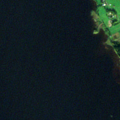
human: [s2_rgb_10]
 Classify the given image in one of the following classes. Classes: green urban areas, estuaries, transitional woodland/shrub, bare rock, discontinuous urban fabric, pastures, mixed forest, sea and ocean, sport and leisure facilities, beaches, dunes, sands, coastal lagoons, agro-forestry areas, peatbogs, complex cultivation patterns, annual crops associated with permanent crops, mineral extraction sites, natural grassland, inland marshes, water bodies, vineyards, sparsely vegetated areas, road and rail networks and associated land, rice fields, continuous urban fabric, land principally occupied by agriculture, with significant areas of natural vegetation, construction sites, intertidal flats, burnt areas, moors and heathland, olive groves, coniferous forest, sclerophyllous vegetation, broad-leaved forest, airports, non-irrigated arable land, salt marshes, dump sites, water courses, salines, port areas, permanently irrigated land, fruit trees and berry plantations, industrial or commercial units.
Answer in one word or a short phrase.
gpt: land principally occupied by agriculture, with significant areas of natural vegetation, coniferous forest, water bodies